Question: I could describe the situation, but I think a picture would be more helpful...

How can it be, to have an element with empty value attribute and still get a value out of it?
The web is full of surprises... BAD surprises... VERY BAD ones...
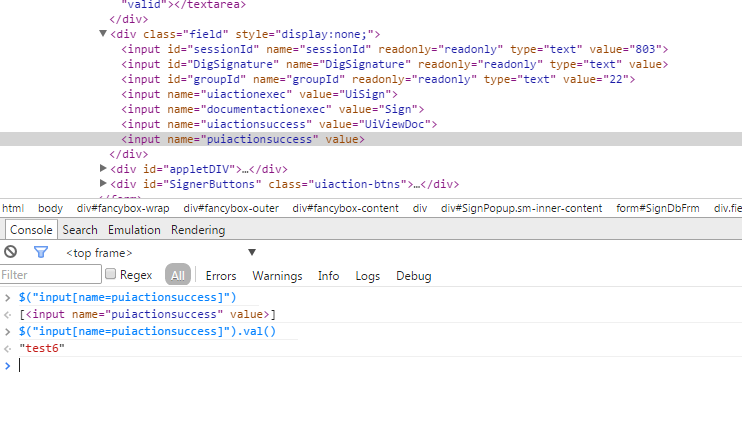
Answer: Ok, people.
I found out what was going wrong thanks to tymeJV.
It seems that Chrome does something really stupid.
When it finds a password field, it grabs the previous input element (not carying about its name, it's DOM position, etc) and fills in the username.
(There is a password field inside the #appletDIV)
So, thank you Google!
You've just made my day...